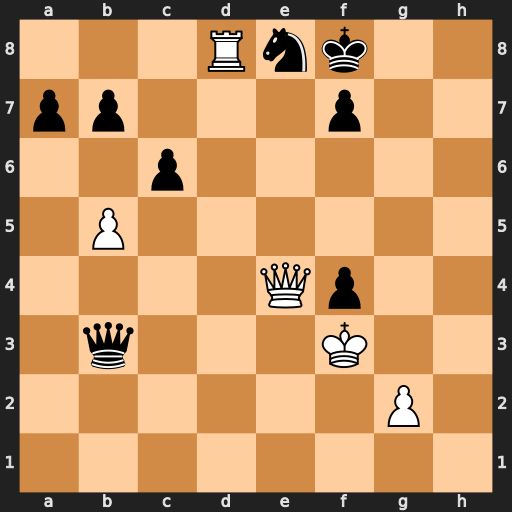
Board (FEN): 3Rnk2/pp3p2/2p5/1P6/4Qp2/1q3K2/6P1/8
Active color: w
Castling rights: -
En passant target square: -
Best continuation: Kxf4 Qe6 Qxe6